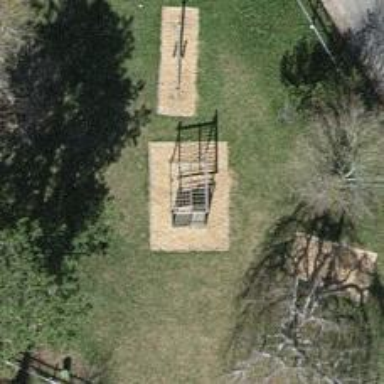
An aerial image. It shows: Playground featuring climbing frame.